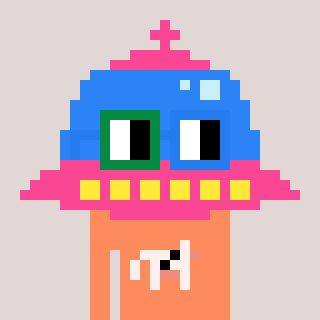
a pixel art character with square green and blue glasses, a ufo-shaped head and a peachy-colored body on a warm background